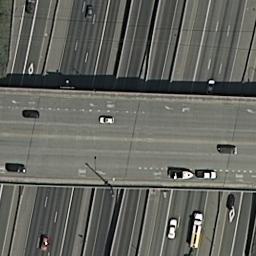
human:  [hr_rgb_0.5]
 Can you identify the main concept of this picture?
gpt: overpass